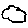
Label: cloud